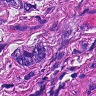
Metastatic tissue present: yes